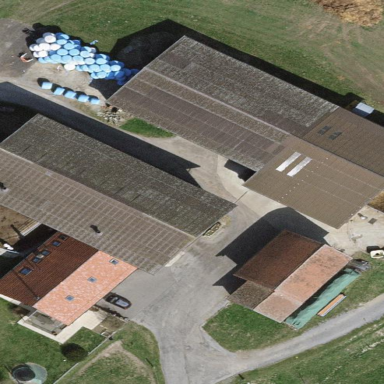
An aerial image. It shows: Farmyard area.